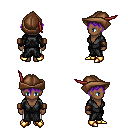
a pixel art fantasy rpg character, female body template, human, dark skin, gray robe, white pants, purple short bangs hairstyle, leather cap, leather bracers, gold boots, four views (front, back, left, right), 2x2 character sprite sheet, small pixel art, hard edges, no anti-aliasing